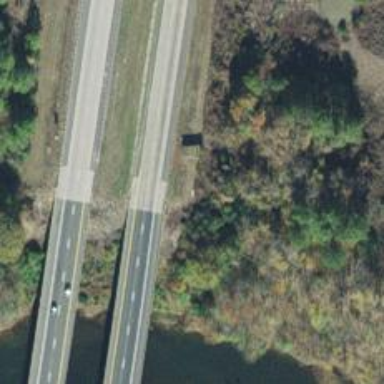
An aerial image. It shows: Beam bridge on motorway.